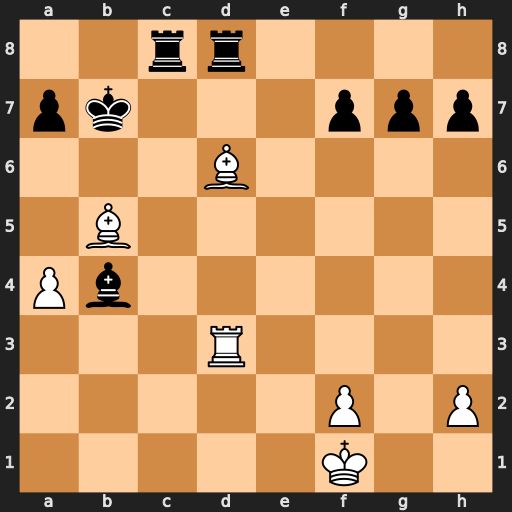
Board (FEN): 2rr4/pk3ppp/3B4/1B6/Pb6/3R4/5P1P/5K2
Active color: w
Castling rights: -
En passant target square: -
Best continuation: Bxb4 Rxd3 Bxd3